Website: crate-barrel
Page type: cross-sells
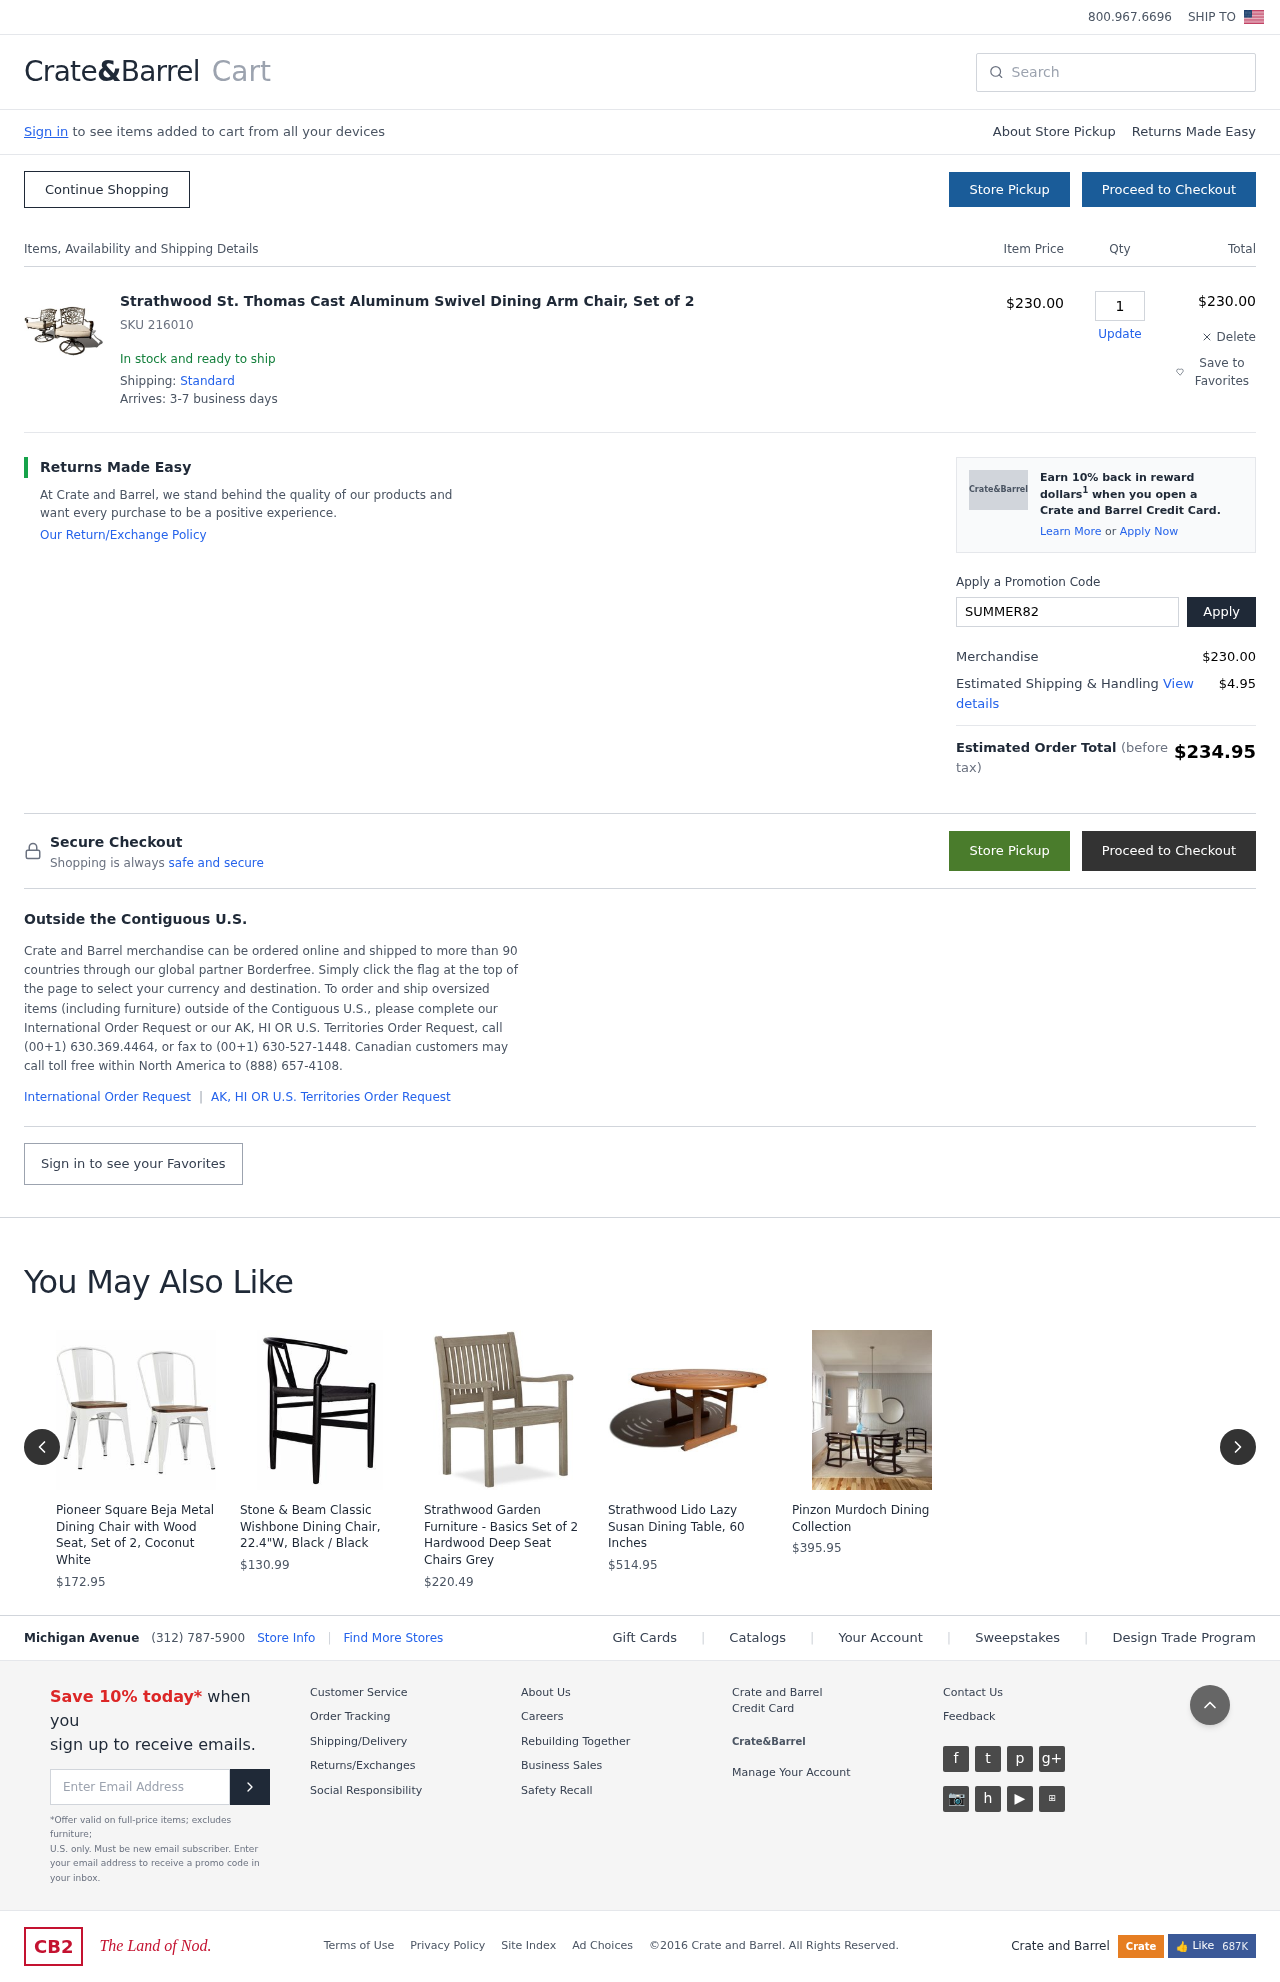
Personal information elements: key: PII_PROMO_CODE
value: SUMMER82
Product elements: key: PRODUCT1_NAME
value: Strathwood St. Thomas Cast Aluminum Swivel Dining Arm Chair, Set of 2
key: PRODUCT1_PRICE
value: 230
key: PRODUCT1_QUANTITY
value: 1
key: PRODUCT2_NAME
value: Pioneer Square Beja Metal Dining Chair with Wood Seat, Set of 2, Coconut White
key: PRODUCT2_PRICE
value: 172.95
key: PRODUCT3_NAME
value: Stone & Beam Classic Wishbone Dining Chair, 22.4"W, Black / Black
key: PRODUCT3_PRICE
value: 130.99
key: PRODUCT4_NAME
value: Strathwood Garden Furniture - Basics Set of 2 Hardwood Deep Seat Chairs Grey
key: PRODUCT4_PRICE
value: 220.49
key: PRODUCT5_NAME
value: Strathwood Lido Lazy Susan Dining Table, 60 Inches
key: PRODUCT5_PRICE
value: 514.95
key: PRODUCT6_NAME
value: Pinzon Murdoch Dining Collection
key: PRODUCT6_PRICE
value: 395.95
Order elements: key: ORDER_SKU
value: SKU 216010
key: ORDER_ITEM_TOTAL
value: $230.00
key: ORDER_SUBTOTAL
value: $230.00
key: ORDER_SHIPPING_COST
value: $4.95
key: ORDER_TOTAL
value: $234.95
Search elements: key: HEADER_SEARCH
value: Search